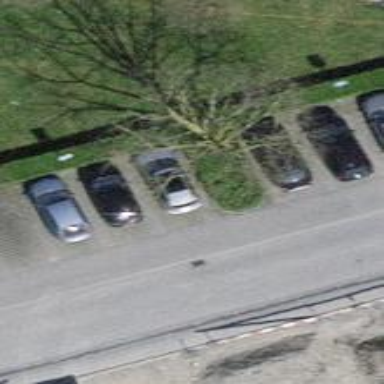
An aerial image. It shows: Street side parking area.